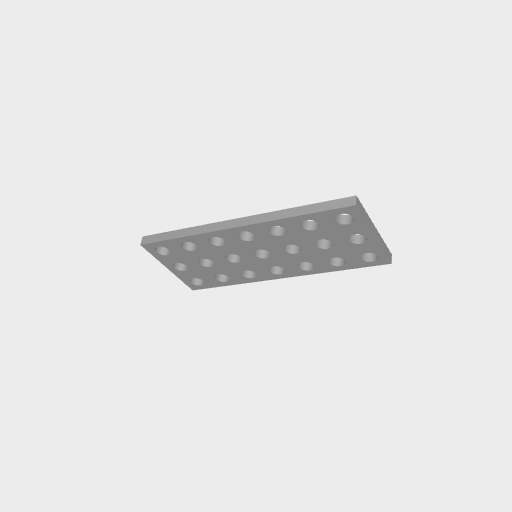
Part: SteelGridPlate3x7H